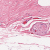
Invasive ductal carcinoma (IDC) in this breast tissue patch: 0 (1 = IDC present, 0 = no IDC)